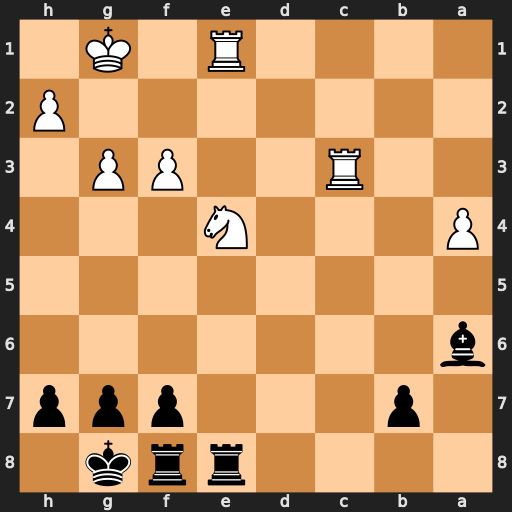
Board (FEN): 4rrk1/1p3ppp/b7/8/P3N3/2R2PP1/7P/4R1K1
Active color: b
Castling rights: -
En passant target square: -
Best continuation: f5 Nf6+ gxf6 Rxe8 Rxe8